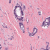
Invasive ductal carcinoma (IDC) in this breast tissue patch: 1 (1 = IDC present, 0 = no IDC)